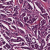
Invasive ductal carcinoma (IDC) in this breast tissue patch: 1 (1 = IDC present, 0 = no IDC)